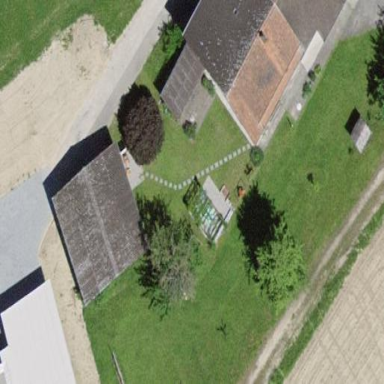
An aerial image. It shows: Farm building.